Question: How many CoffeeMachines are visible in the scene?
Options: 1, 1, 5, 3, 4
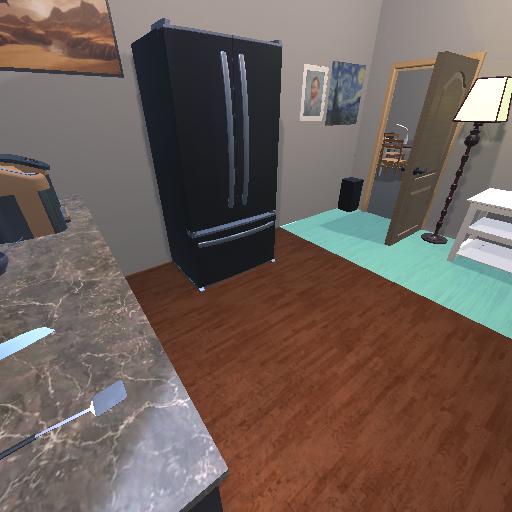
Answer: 1